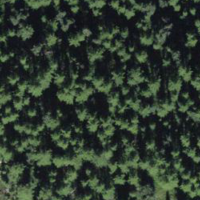
EUNIS habitat code: 41
Species observed at this site:
Neotinea ustulata
Gymnadenia rhellicani
Sempervivum montanum
Pinus cembra